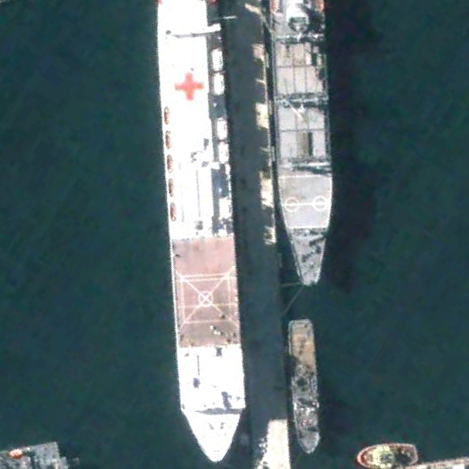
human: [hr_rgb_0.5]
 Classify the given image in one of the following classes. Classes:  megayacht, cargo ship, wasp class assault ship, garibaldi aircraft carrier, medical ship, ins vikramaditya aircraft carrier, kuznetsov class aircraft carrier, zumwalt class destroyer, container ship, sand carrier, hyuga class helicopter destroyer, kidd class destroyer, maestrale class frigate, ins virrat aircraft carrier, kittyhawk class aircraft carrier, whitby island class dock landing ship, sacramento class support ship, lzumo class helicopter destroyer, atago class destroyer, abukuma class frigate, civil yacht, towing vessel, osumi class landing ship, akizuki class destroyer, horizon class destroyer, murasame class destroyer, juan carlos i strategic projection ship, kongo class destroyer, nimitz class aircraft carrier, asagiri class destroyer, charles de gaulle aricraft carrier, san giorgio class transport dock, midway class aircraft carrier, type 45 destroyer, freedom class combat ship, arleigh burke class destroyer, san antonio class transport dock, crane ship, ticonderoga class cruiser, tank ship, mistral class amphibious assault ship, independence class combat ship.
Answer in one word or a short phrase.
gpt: Medical ship